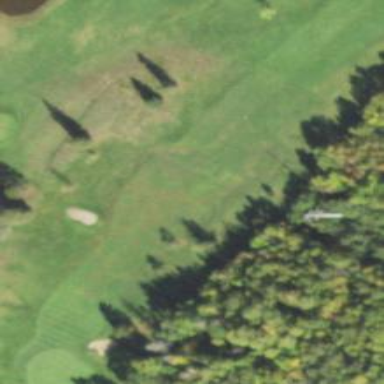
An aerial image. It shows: Grassy area designated as golf fairway.